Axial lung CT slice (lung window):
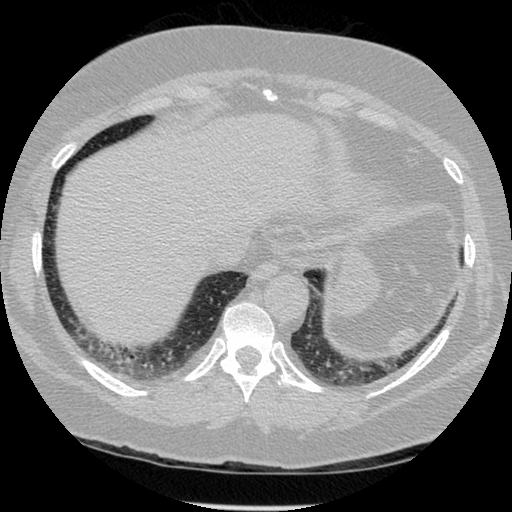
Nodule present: no